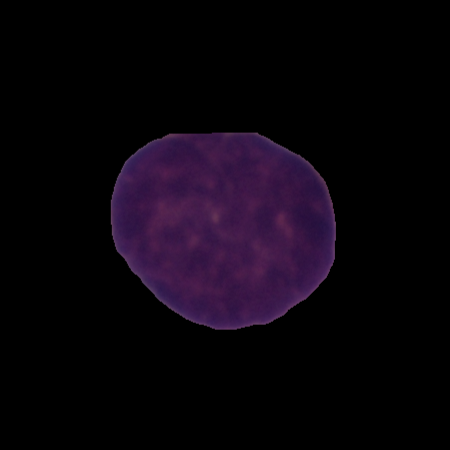
Label: cancer